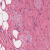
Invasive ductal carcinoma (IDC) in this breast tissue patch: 0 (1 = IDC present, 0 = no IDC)